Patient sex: F
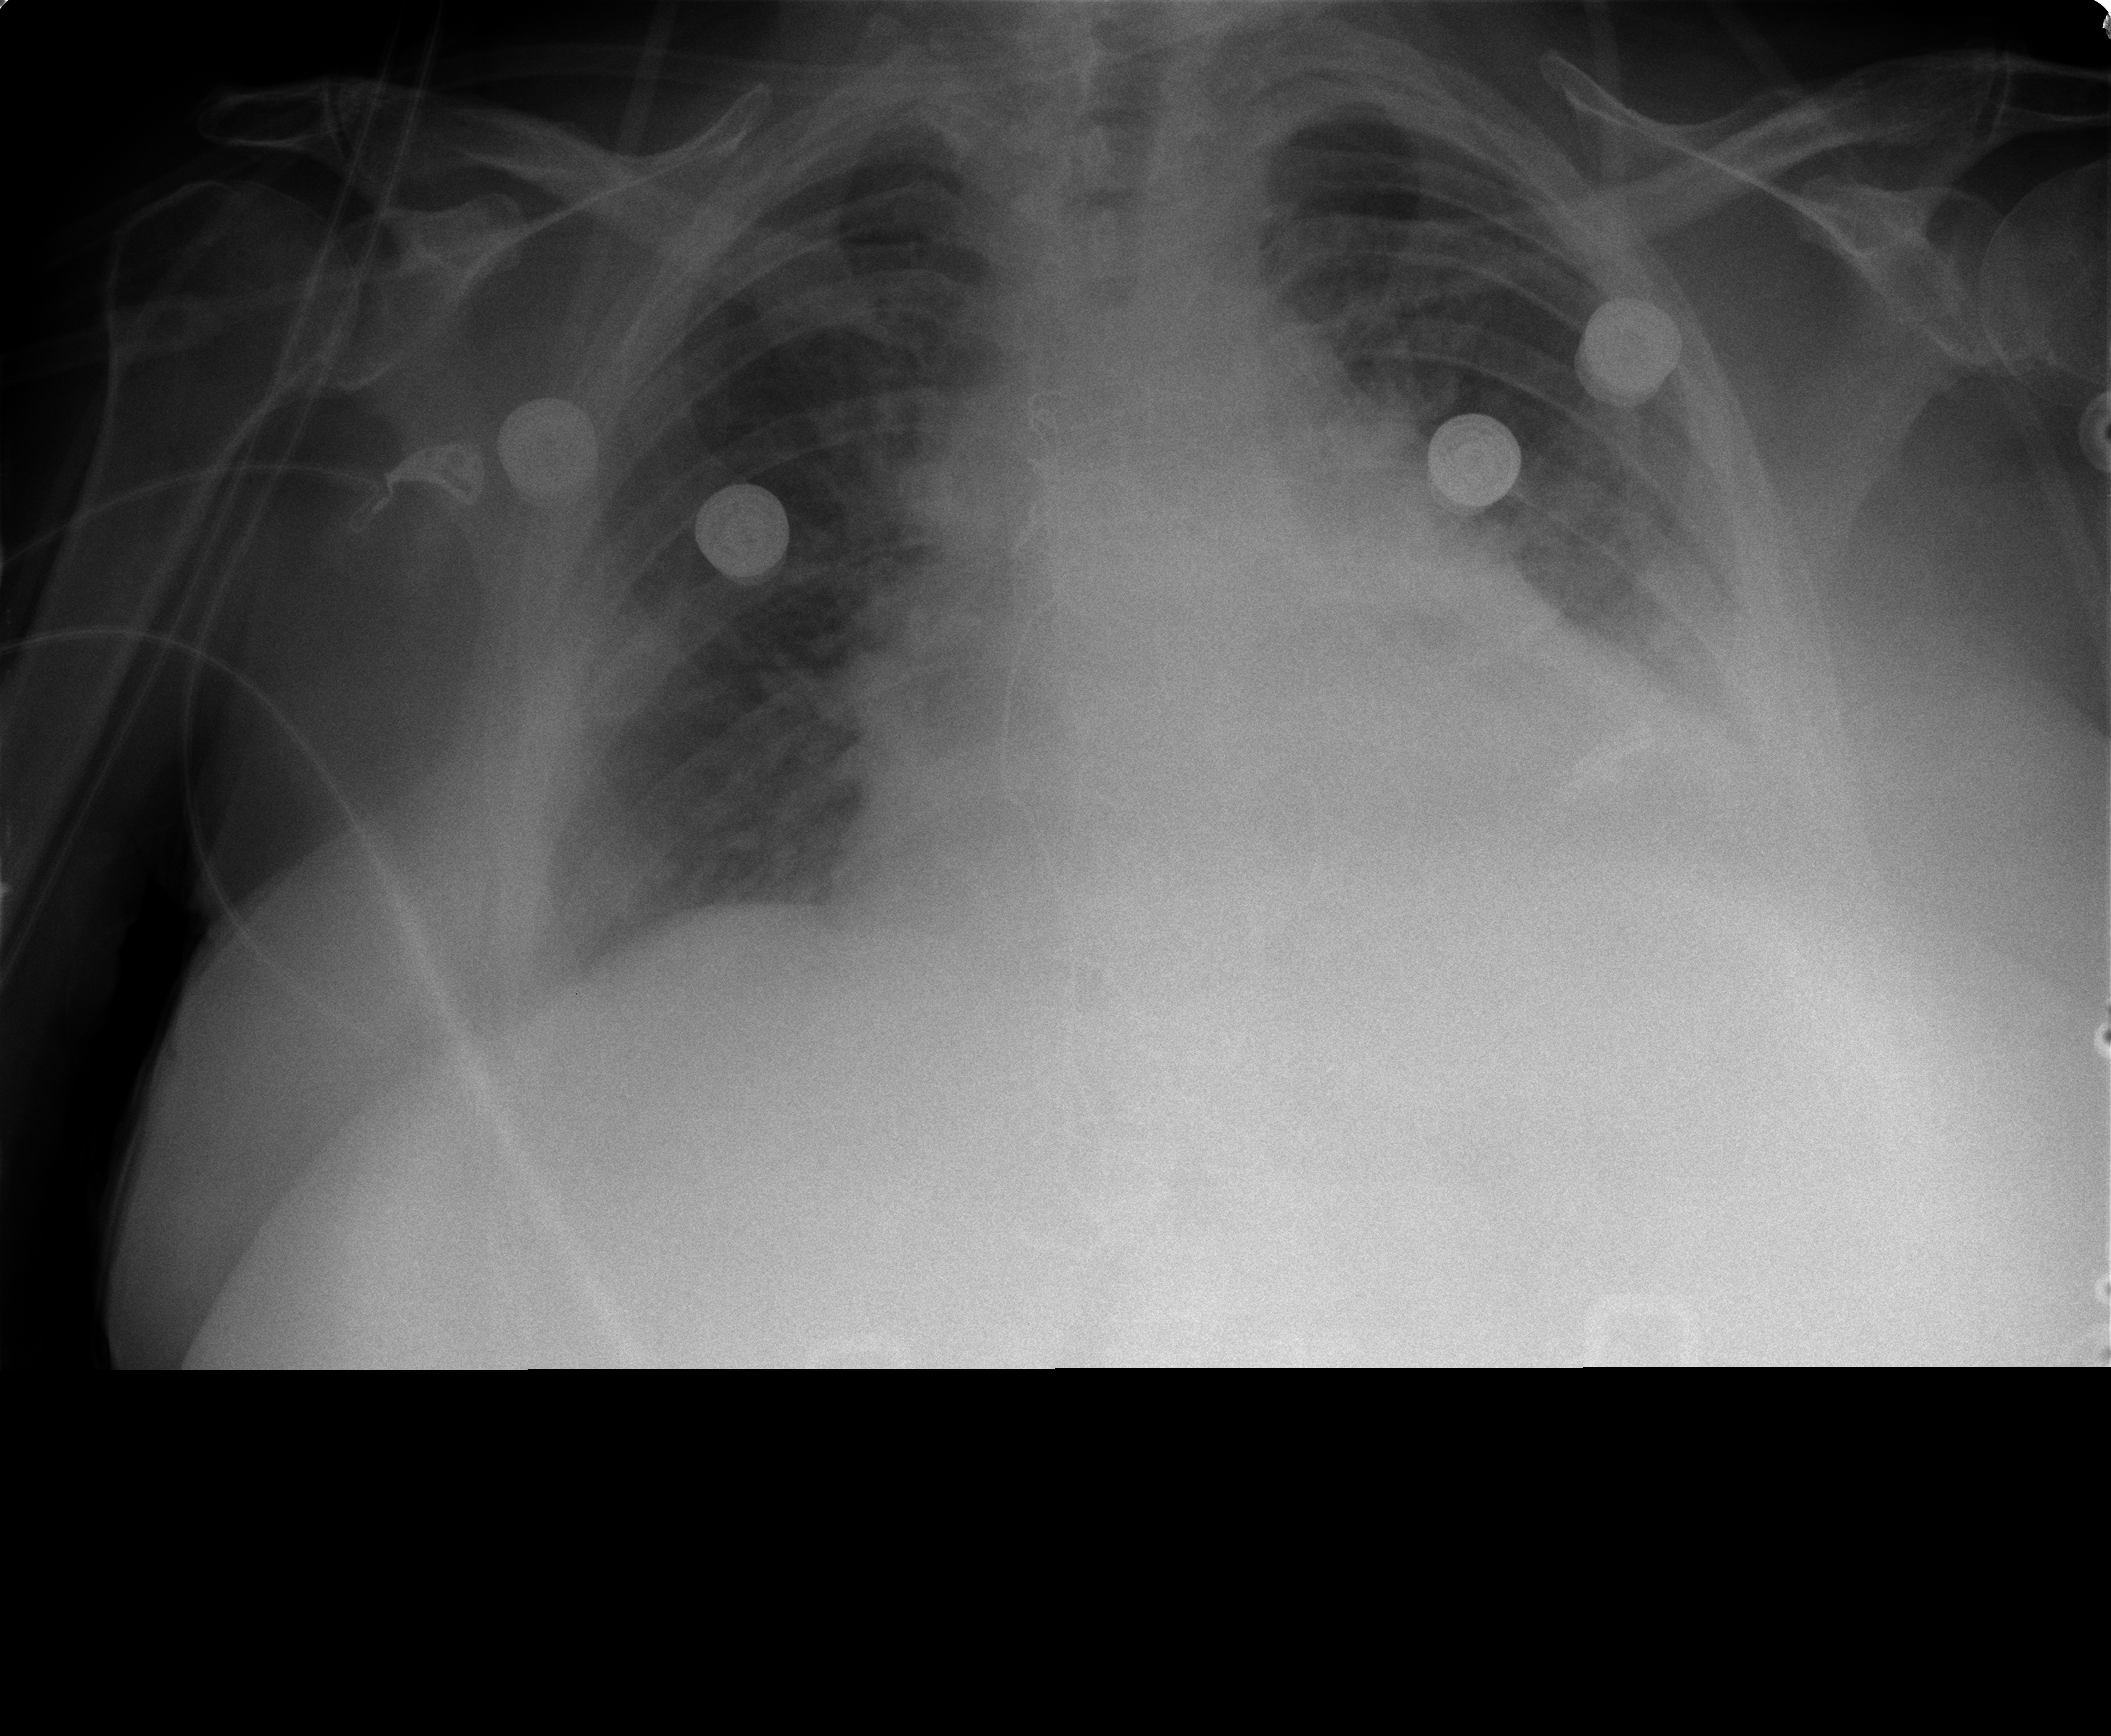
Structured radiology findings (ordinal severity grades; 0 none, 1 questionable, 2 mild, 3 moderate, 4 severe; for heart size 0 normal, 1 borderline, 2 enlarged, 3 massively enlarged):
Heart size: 2
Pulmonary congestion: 1
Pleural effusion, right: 0
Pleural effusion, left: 1
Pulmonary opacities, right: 0
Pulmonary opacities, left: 0
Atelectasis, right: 0
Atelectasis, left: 2